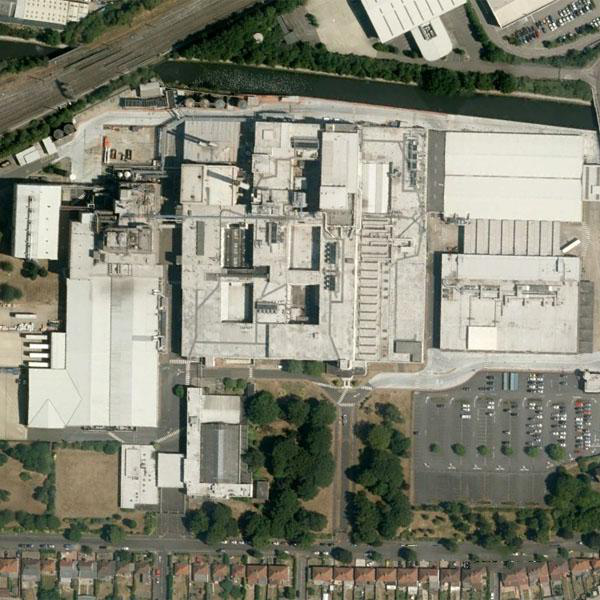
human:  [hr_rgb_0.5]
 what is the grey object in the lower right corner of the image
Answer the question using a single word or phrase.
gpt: parking lot